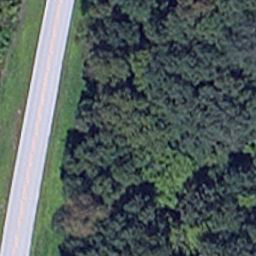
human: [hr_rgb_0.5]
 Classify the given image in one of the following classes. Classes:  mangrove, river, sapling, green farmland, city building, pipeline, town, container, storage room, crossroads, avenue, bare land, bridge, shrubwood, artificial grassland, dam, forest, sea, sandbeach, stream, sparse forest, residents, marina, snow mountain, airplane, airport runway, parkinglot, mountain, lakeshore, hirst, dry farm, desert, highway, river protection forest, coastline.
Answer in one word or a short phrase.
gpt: avenue